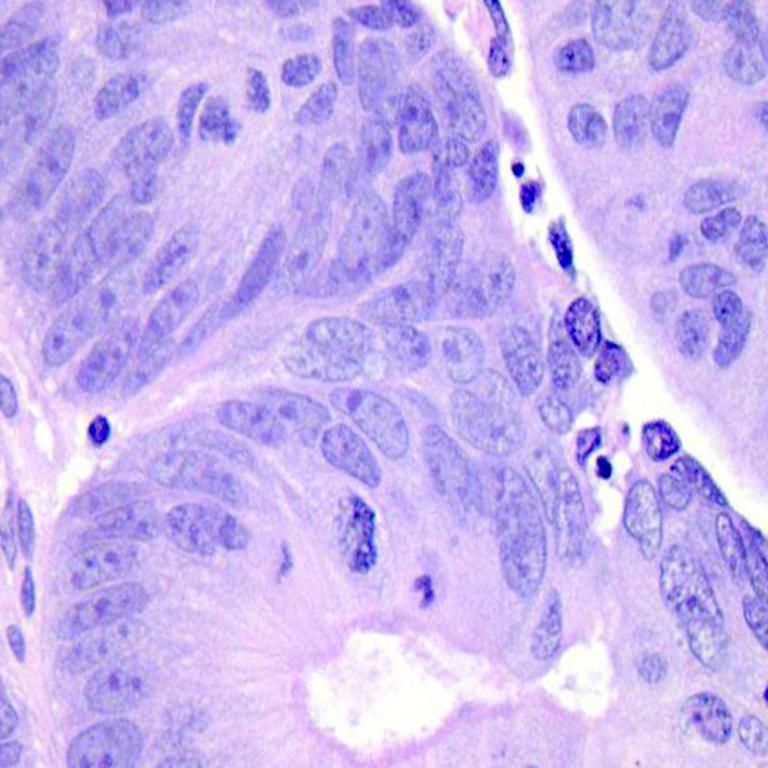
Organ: colon
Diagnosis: adenocarcinomas